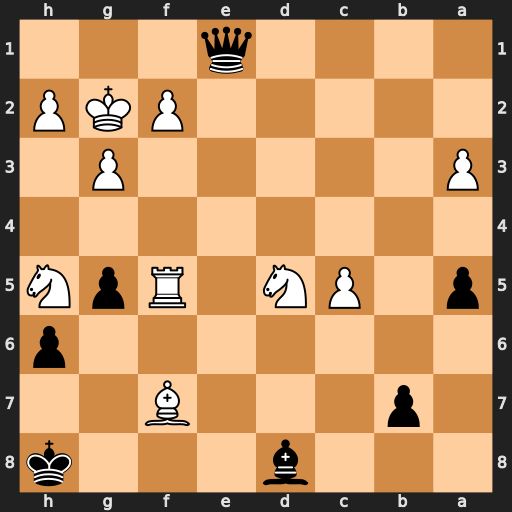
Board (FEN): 3b3k/1p3B2/7p/p1PN1RpN/8/P5P1/5PKP/4q3
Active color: b
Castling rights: -
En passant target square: -
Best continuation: Qe4+ Rf3 g4